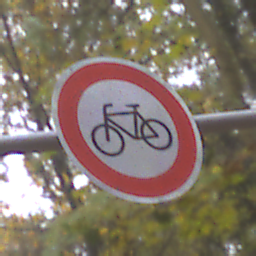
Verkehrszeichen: VerbotRadverkehr
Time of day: MorningAfternoon
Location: Outdoor (Nature)
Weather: Overcast
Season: Autumn
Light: Natural